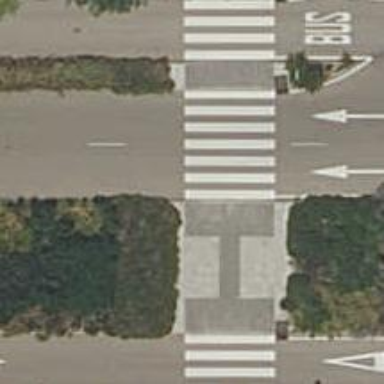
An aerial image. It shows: Uncontrolled crossing on the road.